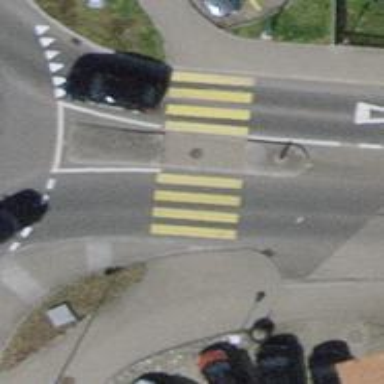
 which is uncontrolled and marked crossing on the road."